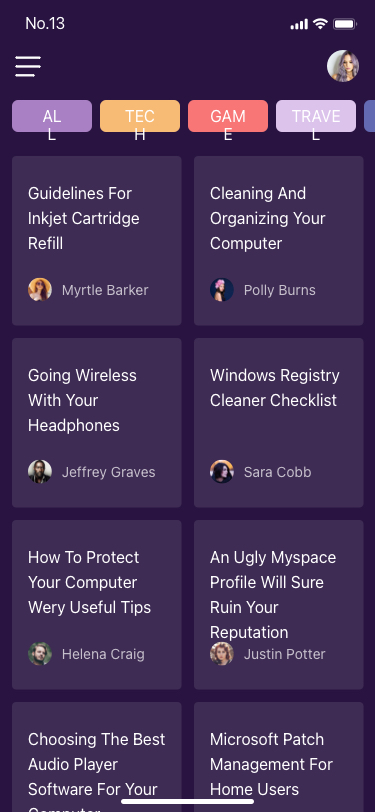
Text in this UI design:
All
Tech
Game
Travel